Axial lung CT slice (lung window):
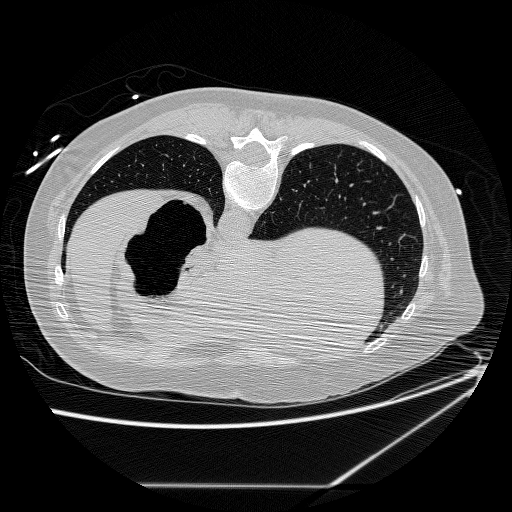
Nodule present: no